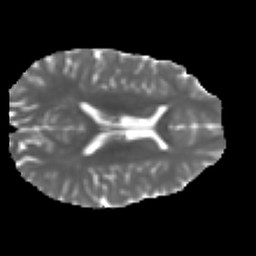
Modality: MD
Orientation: axial
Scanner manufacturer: ge
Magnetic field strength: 3 T
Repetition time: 7.98 s
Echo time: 0.0701 s